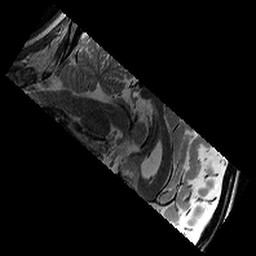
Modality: T2w
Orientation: sagittal
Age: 12
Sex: male
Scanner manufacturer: siemens
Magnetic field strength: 3 T
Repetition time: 9.23 s
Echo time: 0.067 s